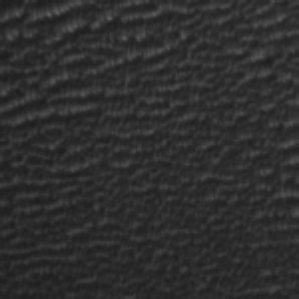
Label: frost